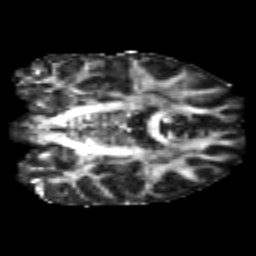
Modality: FA
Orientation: coronal
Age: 21
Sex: male
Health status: healthy
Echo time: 0.074 s